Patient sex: M
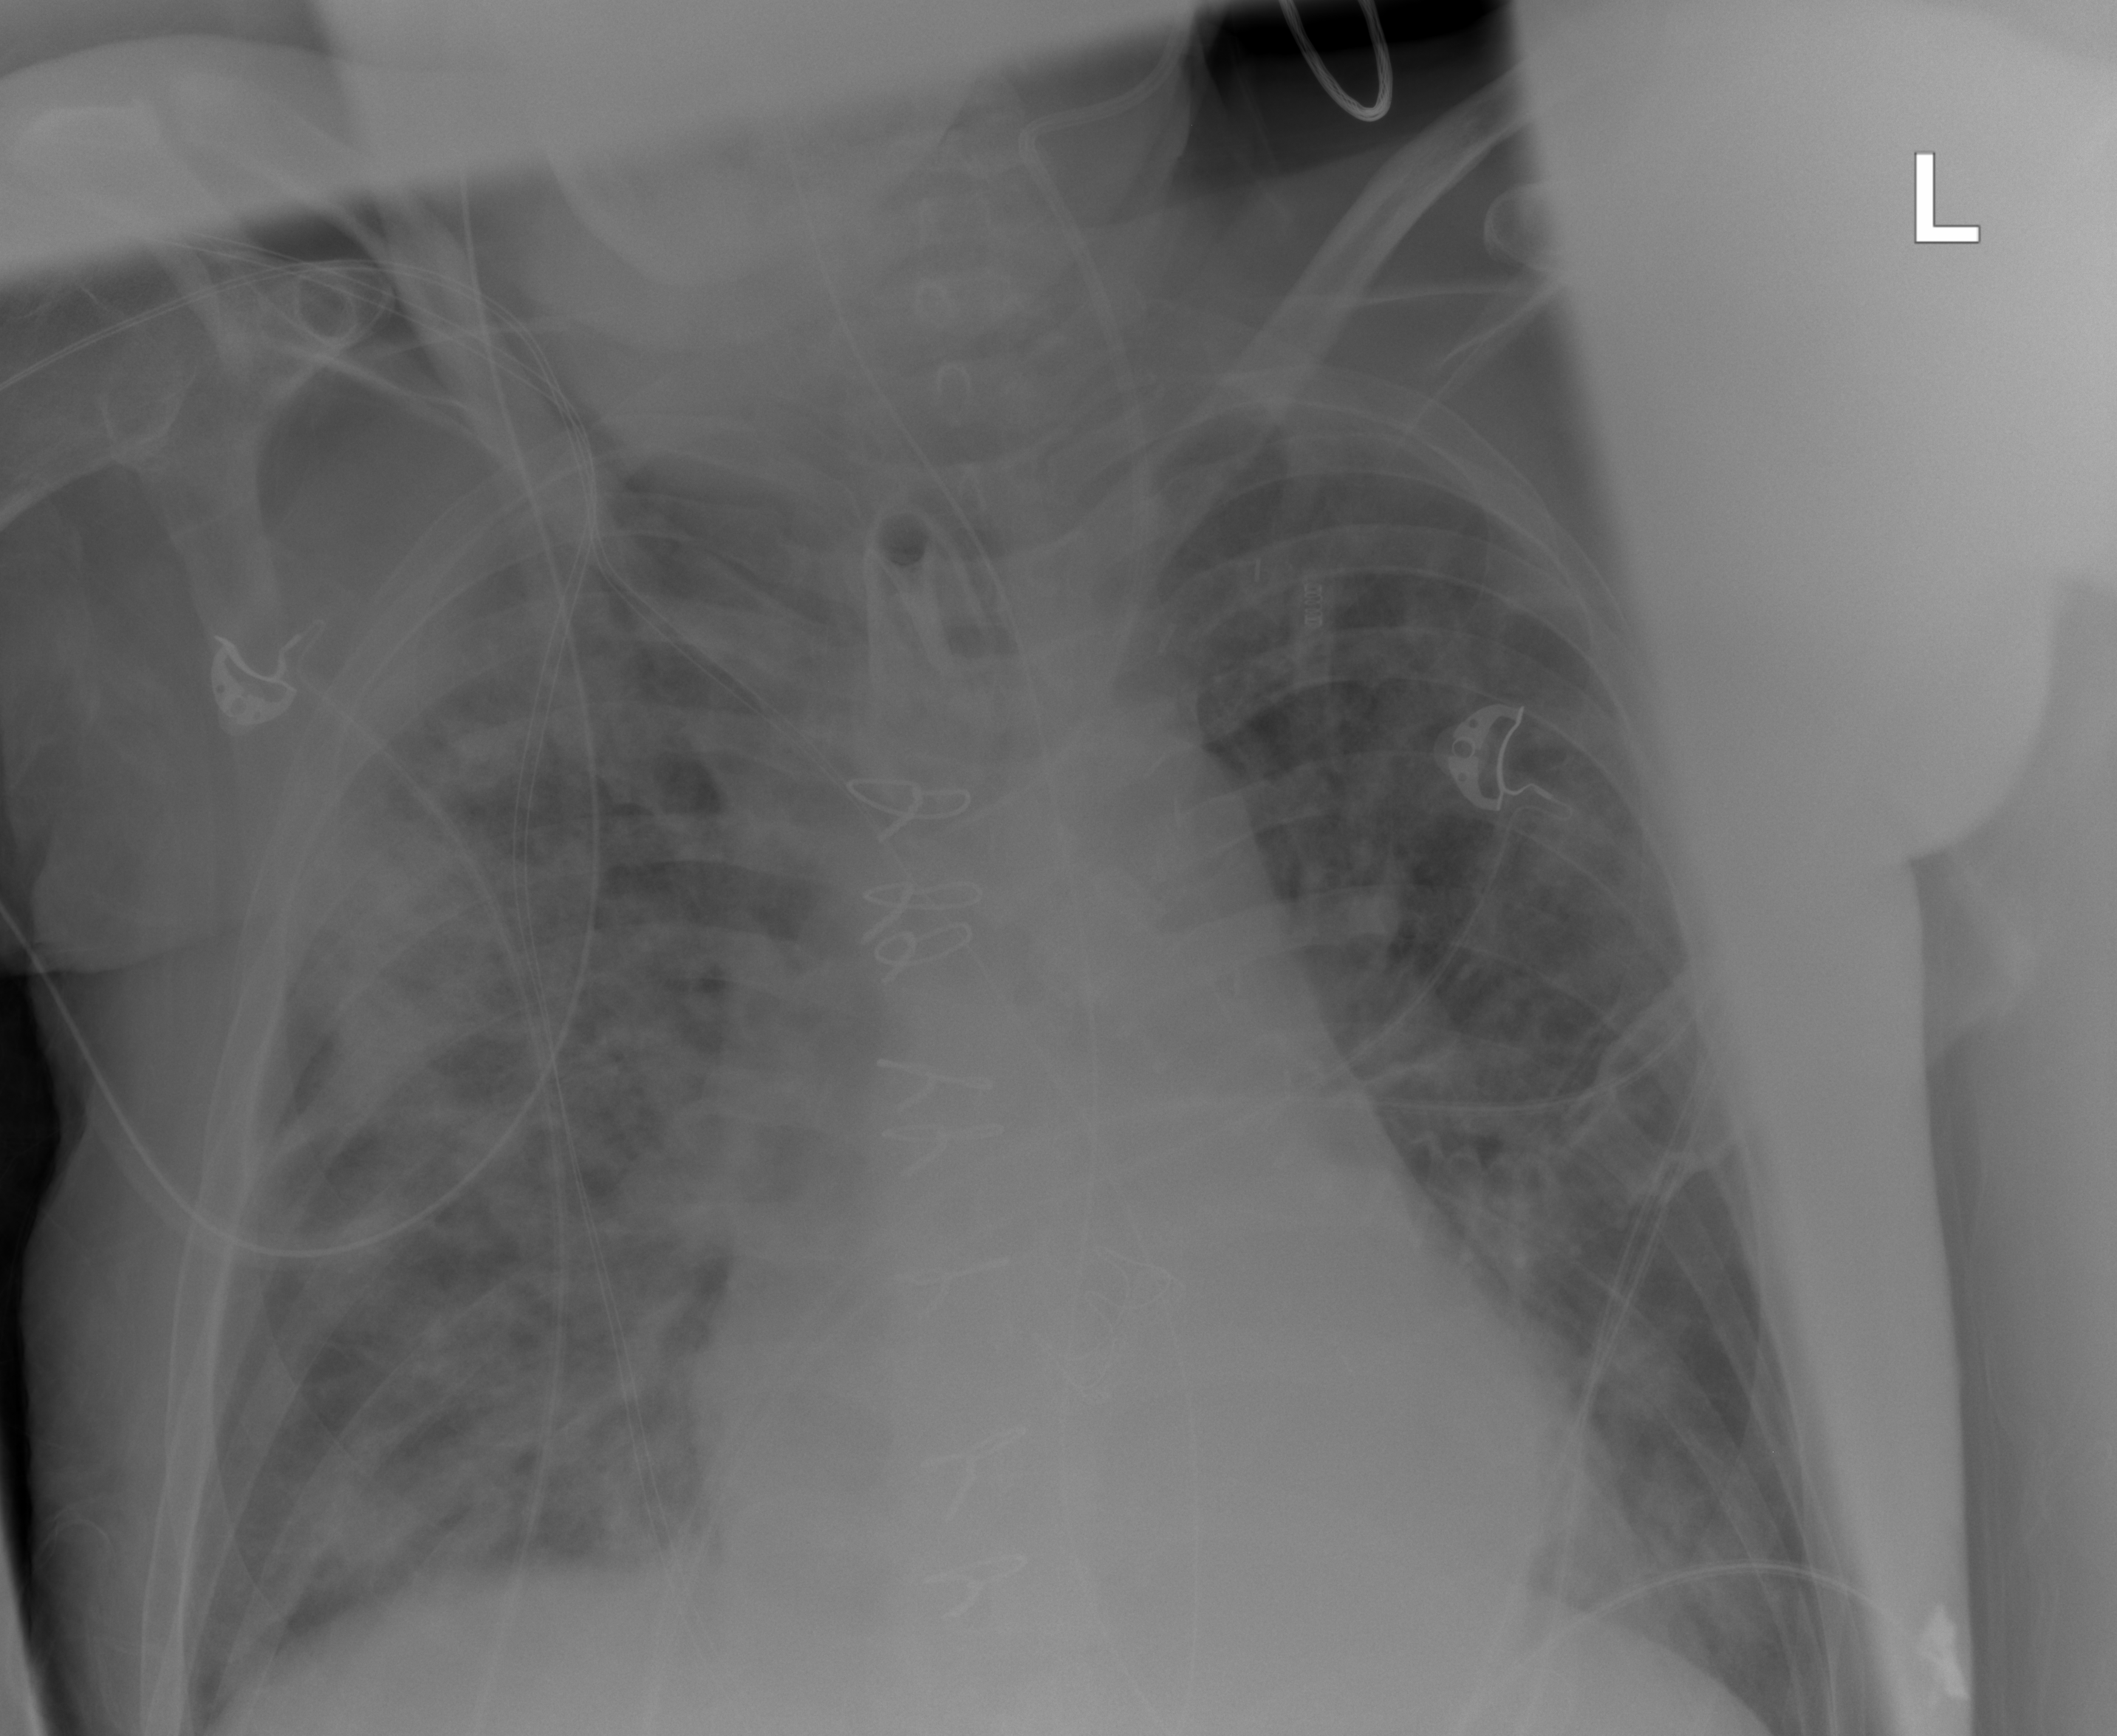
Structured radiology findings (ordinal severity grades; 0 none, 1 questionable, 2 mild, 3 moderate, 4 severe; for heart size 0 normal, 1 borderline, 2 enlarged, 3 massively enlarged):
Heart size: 1
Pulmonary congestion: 3
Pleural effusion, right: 2
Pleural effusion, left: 0
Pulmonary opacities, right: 3
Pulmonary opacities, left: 3
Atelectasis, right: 0
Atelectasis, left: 0